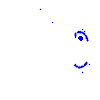
Particle: electron